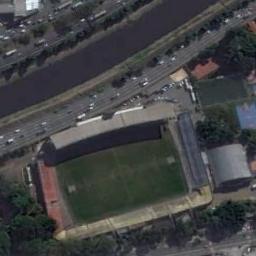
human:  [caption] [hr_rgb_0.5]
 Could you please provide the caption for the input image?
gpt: Many buildings of different shapes are beside the stadium .

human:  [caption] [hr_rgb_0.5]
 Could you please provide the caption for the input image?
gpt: This stadium is a baseball field .

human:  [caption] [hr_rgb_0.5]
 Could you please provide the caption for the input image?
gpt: The stadium is next to some trees and a river .

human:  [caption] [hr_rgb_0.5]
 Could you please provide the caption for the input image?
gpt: The square gymnasium is surrounded by vegetation and across the road from the river .

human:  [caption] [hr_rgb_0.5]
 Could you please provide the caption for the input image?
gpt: The stadium is beside a river .